Question: I have integrated Mixpanel API into my project. When user logged in I have made them as unique user as follows
'''
//To track the login success event
JSONObject properties = new JSONObject();
try {
properties.put("Page","Login");
properties.put("Button","Login Success");
} catch(JSONException e) { }
mMixpanel.getPeople().identify(emailText.getText().toString().trim());
mMixpanel.track("Login Success", properties);
'''
after some user logged in , I checked with my account in Mixpanel web application.
1.How can I get the Name field?
2.Android Devices Column shows like in the picture attached. What is this? Could anyone help on these two?
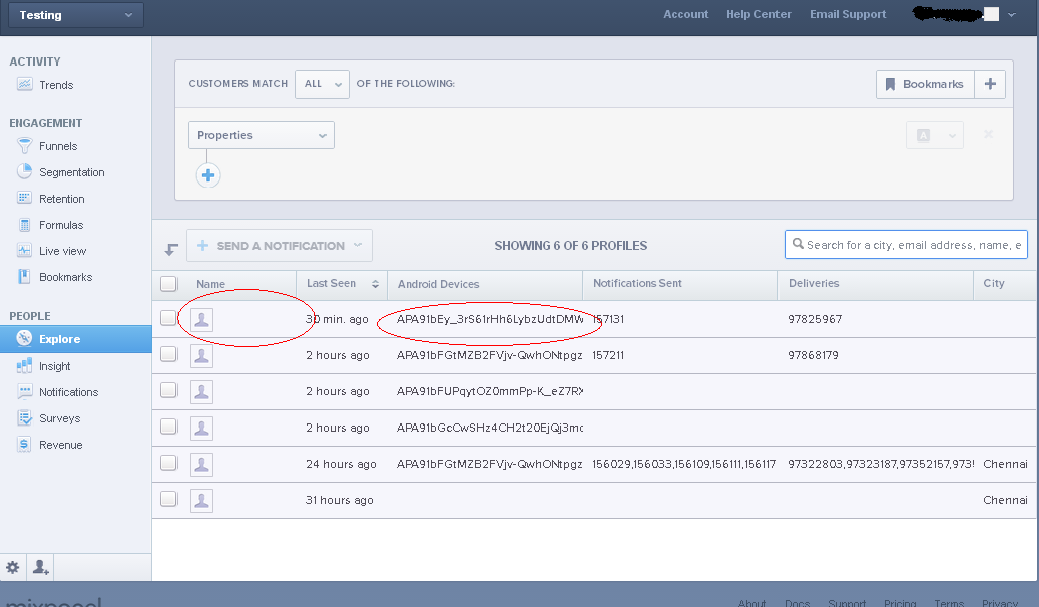
Answer: You have to add a people property like this:
properties.put("$name","Write name here");
there are another properties are also like: $created, "$first_name", "$last_name", "$created", ,"$email"
You need to specify these property...